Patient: sex F, age 68
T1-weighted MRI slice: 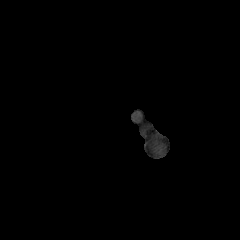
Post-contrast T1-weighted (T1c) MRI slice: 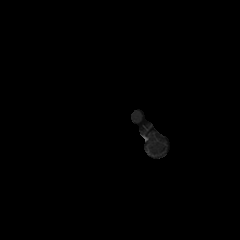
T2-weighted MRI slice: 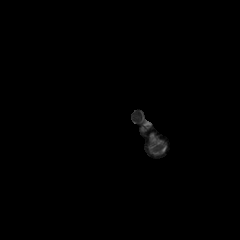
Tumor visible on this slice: no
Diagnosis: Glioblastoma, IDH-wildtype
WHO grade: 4